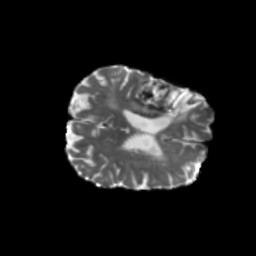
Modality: T2w
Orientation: axial
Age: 75
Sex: male
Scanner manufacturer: siemens
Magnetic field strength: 3 T
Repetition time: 5.25 s
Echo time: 0.08 s